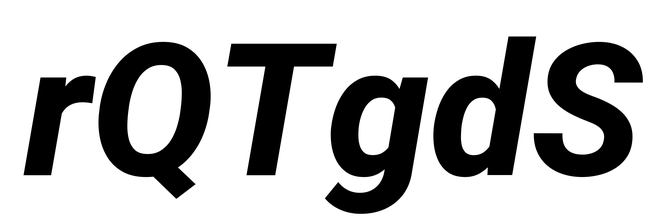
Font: Roboto-Italic_ExtraBold_Italic